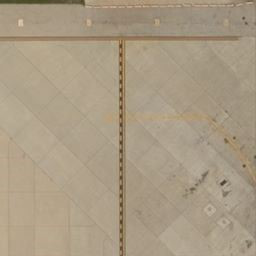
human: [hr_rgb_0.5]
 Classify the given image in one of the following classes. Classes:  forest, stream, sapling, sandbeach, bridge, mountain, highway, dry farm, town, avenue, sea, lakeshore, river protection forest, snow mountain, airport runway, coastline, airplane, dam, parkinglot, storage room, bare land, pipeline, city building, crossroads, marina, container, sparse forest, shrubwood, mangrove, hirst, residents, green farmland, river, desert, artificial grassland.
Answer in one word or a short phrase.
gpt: airport runway